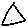
Label: triangle